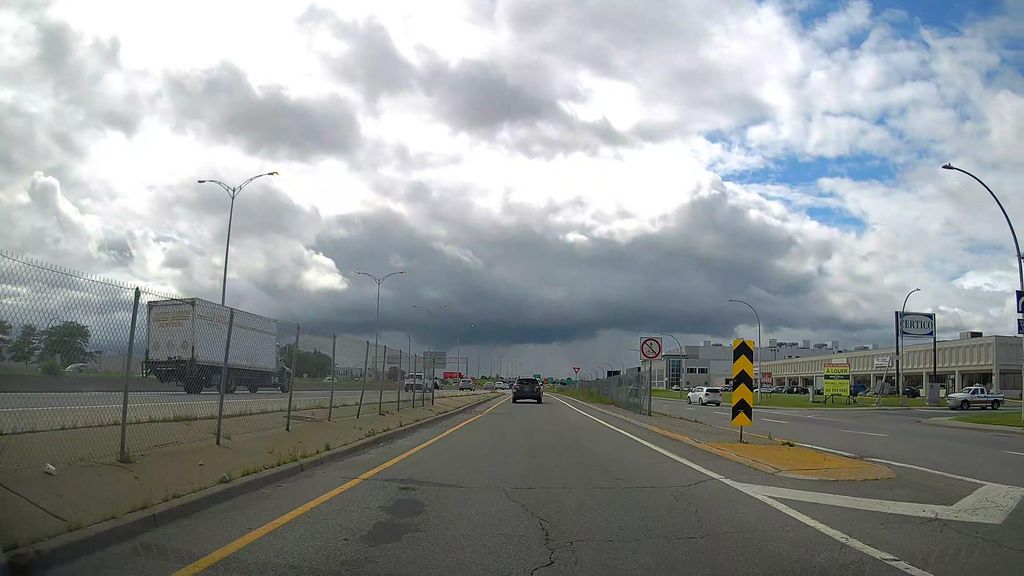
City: montreal